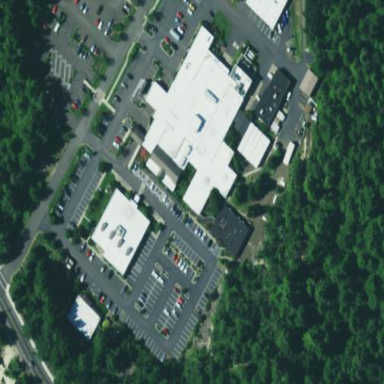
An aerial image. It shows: Hospital providing healthcare services.